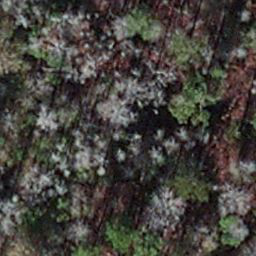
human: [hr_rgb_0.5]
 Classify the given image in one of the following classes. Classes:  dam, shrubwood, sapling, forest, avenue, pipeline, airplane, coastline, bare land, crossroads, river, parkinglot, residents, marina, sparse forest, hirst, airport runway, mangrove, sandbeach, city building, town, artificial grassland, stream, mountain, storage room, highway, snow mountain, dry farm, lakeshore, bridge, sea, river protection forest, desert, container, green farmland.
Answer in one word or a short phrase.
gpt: sapling